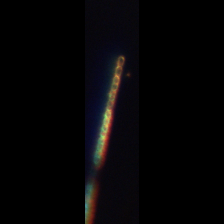
Taxon: Chaetoceros
Group: Diatoms